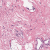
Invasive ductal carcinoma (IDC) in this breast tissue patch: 0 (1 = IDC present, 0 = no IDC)